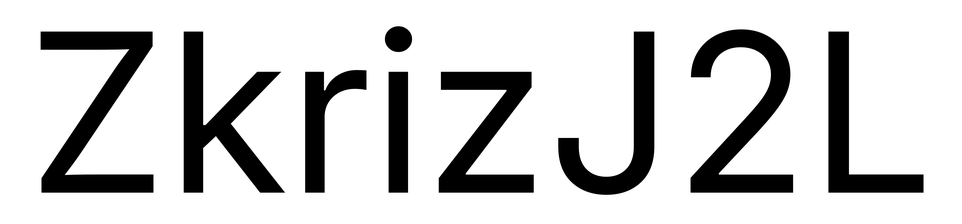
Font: Inter_Regular